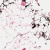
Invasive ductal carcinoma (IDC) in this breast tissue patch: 0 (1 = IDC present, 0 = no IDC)